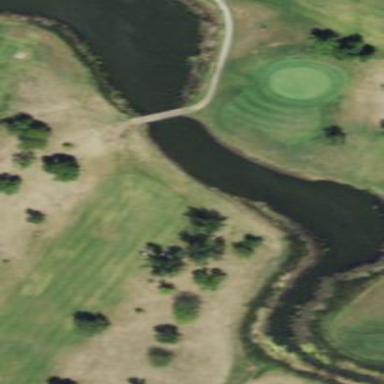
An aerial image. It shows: Scenic golf fairway.